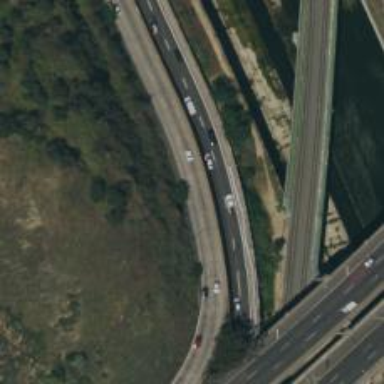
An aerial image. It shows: Motorway link.